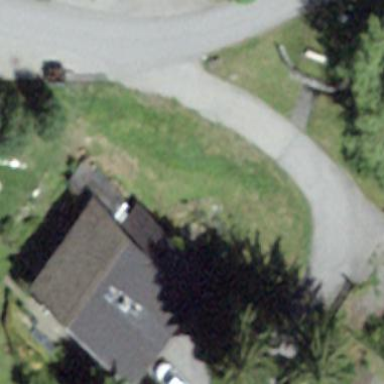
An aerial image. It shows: Detached building with gabled roof.